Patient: sex M, age 58
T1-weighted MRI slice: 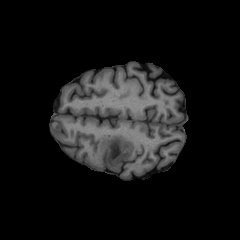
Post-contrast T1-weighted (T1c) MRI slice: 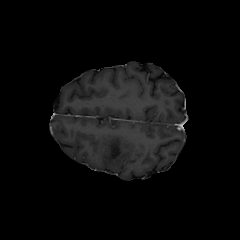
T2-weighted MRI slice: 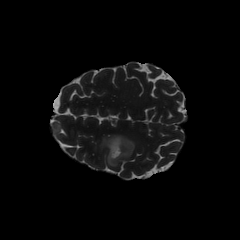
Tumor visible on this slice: yes
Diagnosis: Glioblastoma, IDH-wildtype
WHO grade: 4